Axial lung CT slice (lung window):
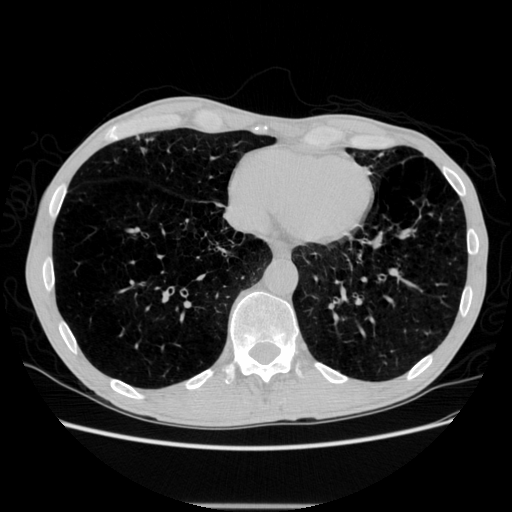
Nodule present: no